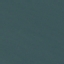
Land use / land cover class: SeaLake